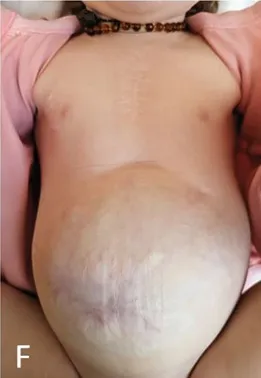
F
) Findings at 16 months of age.
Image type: medical_photograph (skin_photograph)